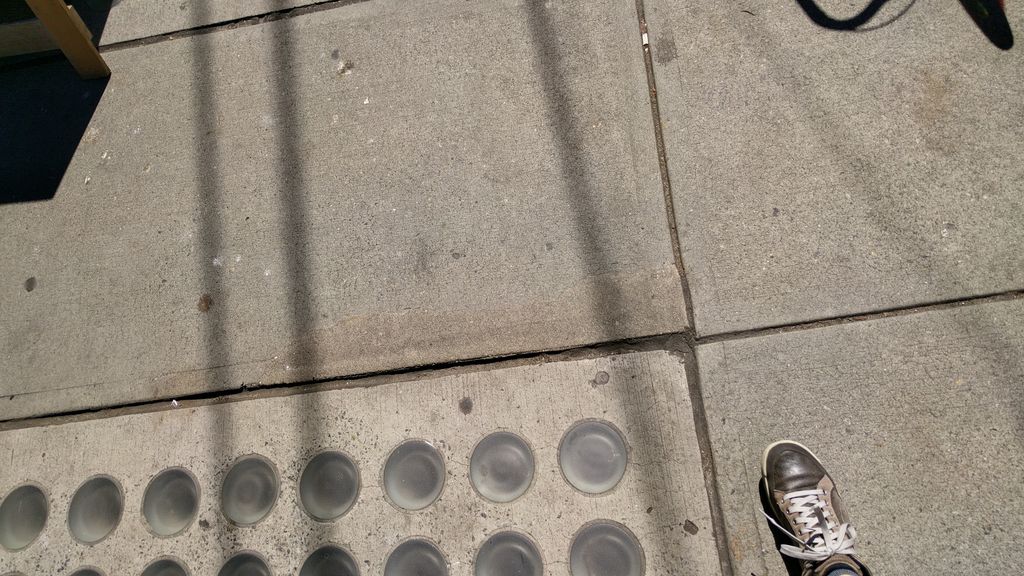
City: vancouver